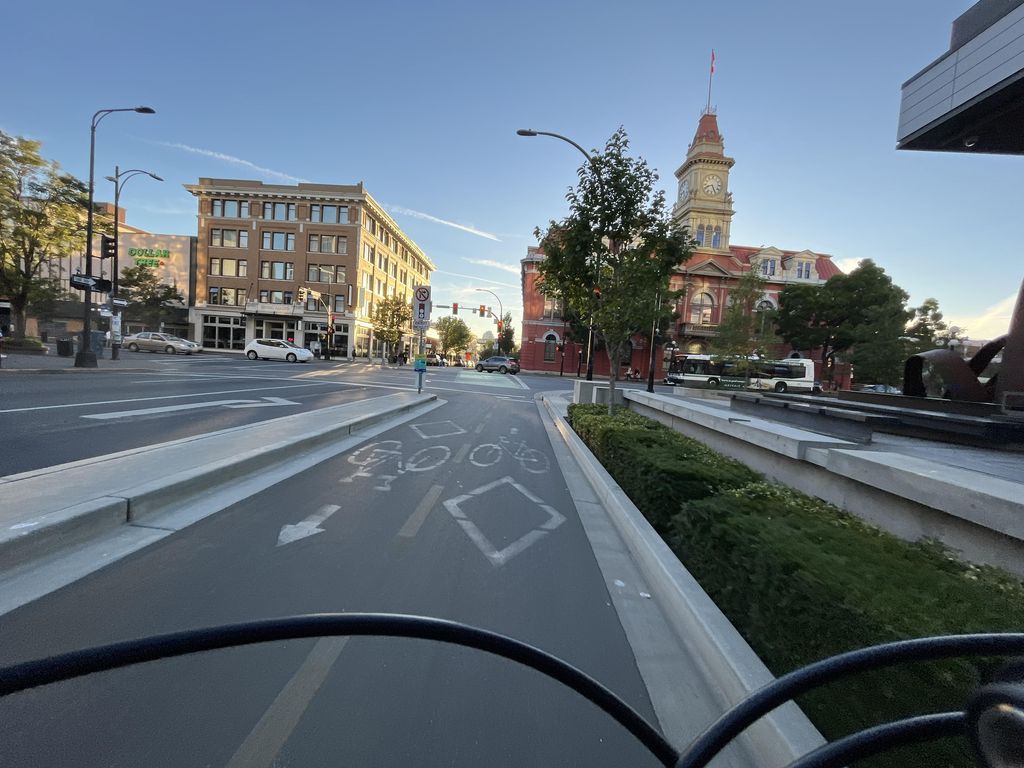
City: victoria